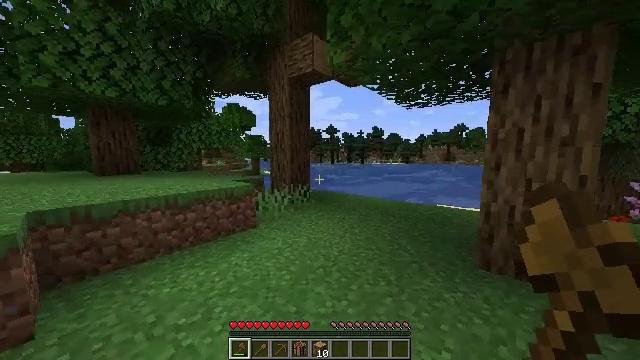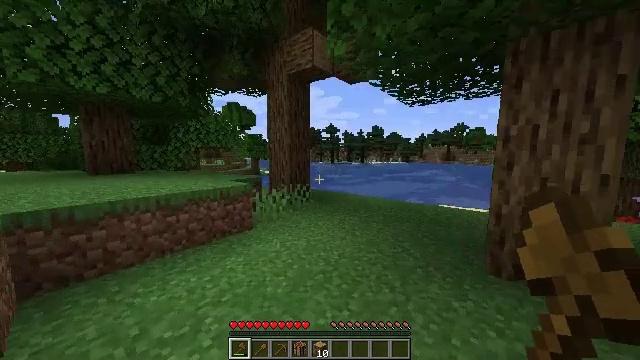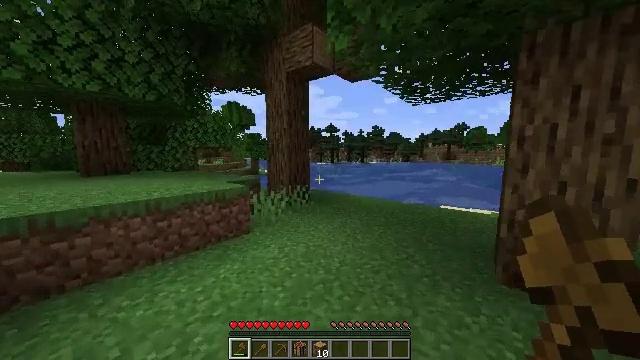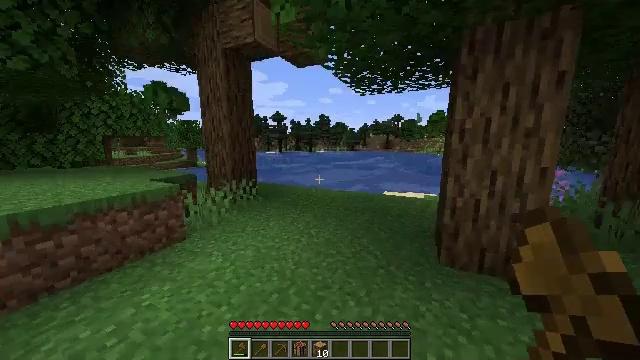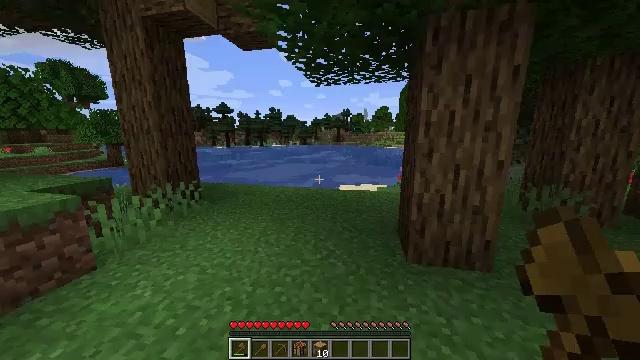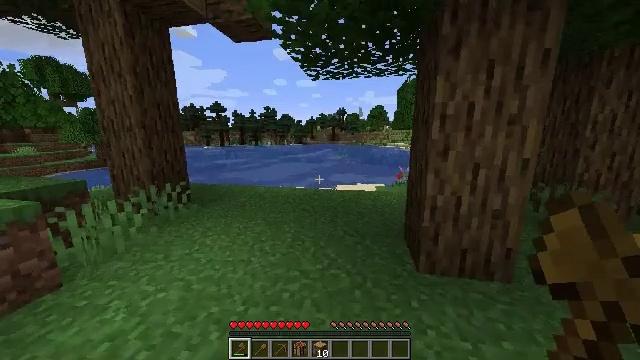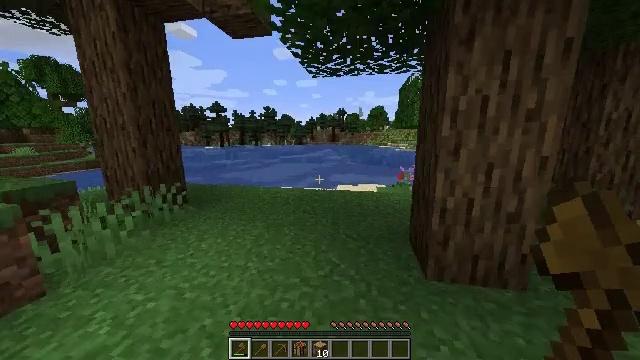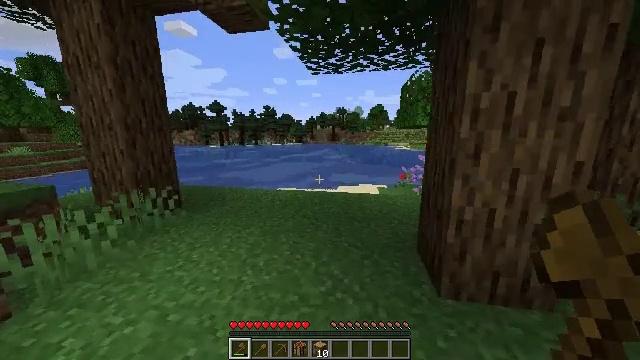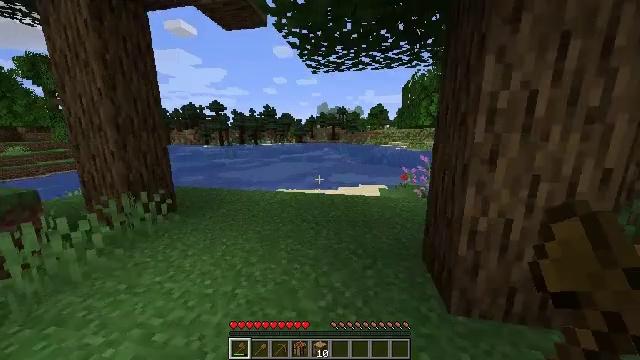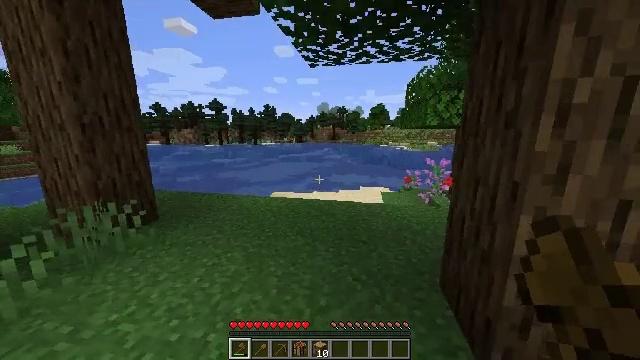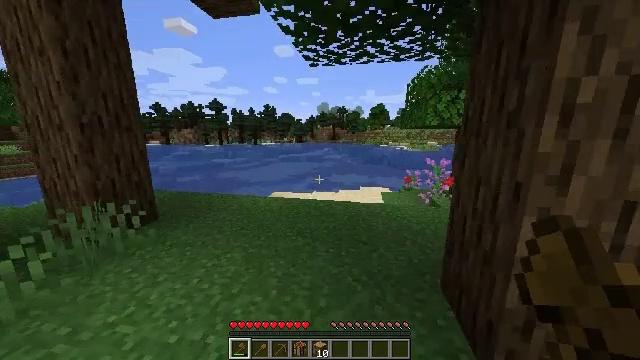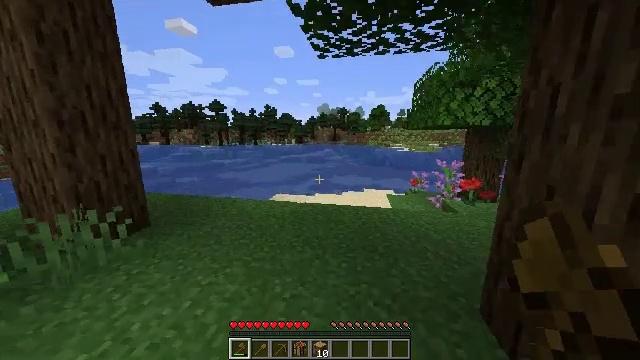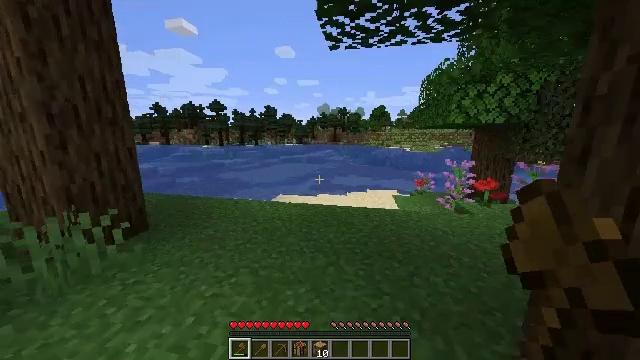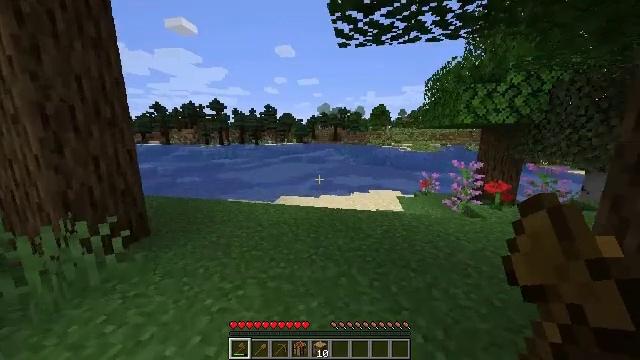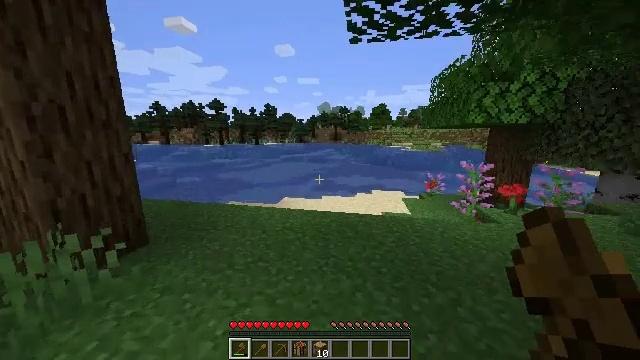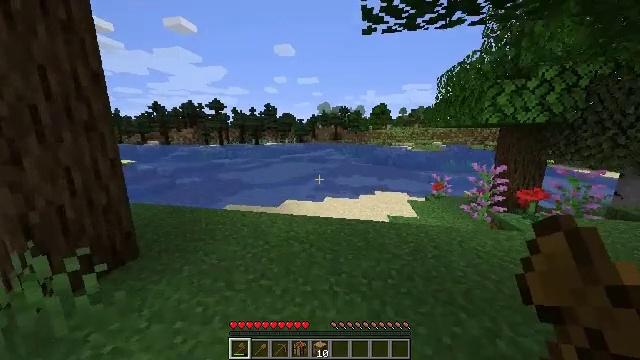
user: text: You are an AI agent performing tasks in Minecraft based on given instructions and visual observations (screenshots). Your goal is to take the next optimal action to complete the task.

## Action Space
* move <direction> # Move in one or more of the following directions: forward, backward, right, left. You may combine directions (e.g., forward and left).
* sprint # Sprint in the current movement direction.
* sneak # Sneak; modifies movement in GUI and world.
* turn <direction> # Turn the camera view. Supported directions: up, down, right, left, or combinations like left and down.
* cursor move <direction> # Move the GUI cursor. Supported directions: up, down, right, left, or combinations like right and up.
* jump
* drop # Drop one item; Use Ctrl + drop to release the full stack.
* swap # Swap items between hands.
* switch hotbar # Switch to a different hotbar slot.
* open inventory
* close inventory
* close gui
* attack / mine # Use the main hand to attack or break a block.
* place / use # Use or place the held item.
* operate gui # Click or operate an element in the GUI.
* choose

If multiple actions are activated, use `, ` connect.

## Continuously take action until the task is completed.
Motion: motion action
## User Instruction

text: Gather lilac from the ground.
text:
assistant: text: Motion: move forward
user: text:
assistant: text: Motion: move forward
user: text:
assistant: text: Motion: move forward, turn right and down
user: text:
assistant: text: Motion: move forward, turn right and down
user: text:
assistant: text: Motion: move forward, turn right
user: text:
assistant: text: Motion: move forward
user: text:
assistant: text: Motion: move forward
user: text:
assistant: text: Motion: move forward
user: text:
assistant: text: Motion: move forward
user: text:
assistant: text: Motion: move forward and move left
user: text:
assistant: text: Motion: move forward and move left
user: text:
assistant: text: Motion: move forward and move left
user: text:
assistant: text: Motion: move forward and move left
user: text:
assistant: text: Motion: move forward
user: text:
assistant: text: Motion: move forward
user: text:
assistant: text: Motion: move forward
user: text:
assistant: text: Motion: move forward
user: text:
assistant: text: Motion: move forward
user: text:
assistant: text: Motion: move forward
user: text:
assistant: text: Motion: move forward, turn right
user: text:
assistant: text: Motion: move forward, turn right and down
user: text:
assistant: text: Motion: move forward
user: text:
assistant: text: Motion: move forward
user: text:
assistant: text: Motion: move forward
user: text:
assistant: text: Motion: move forward
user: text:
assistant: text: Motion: move forward
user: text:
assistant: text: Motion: move forward
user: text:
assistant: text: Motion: move forward, turn right
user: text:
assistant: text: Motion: move forward
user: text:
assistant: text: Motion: move forward